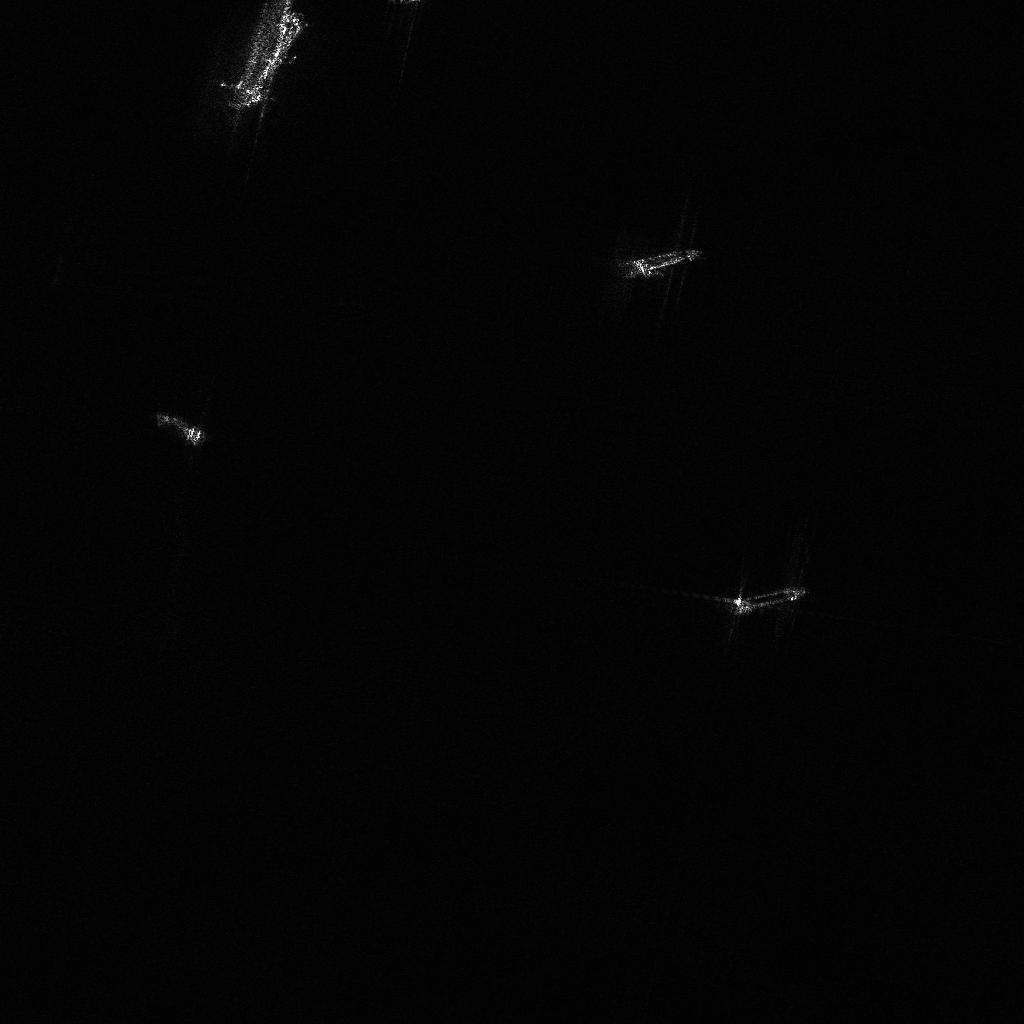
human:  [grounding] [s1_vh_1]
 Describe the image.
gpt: In the satellite image, there is  <ref>1 large container </ref> <box>[[24, 0, 27, 11, 29]]</box> located at top left,  <ref>1 medium container </ref> <box>[[14, 40, 20, 42, 19]]</box> located at left,  <ref>1 small dredger </ref> <box>[[74, 54, 75, 62, 79]]</box> located at right,  <ref>1 large container </ref> <box>[[62, 21, 64, 29, 81]]</box> located at top.